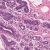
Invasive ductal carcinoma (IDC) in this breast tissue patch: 0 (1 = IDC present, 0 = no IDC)